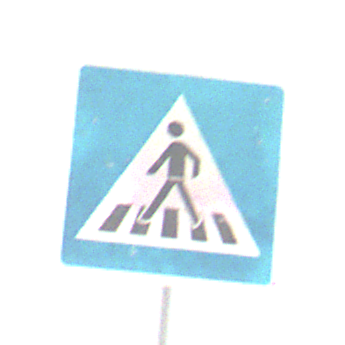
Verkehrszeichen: FussgaengerueberwegRechts
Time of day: SunriseSunset
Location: Outdoor (Nature)
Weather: PartlyCloudy
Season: NotSpecified
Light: Natural